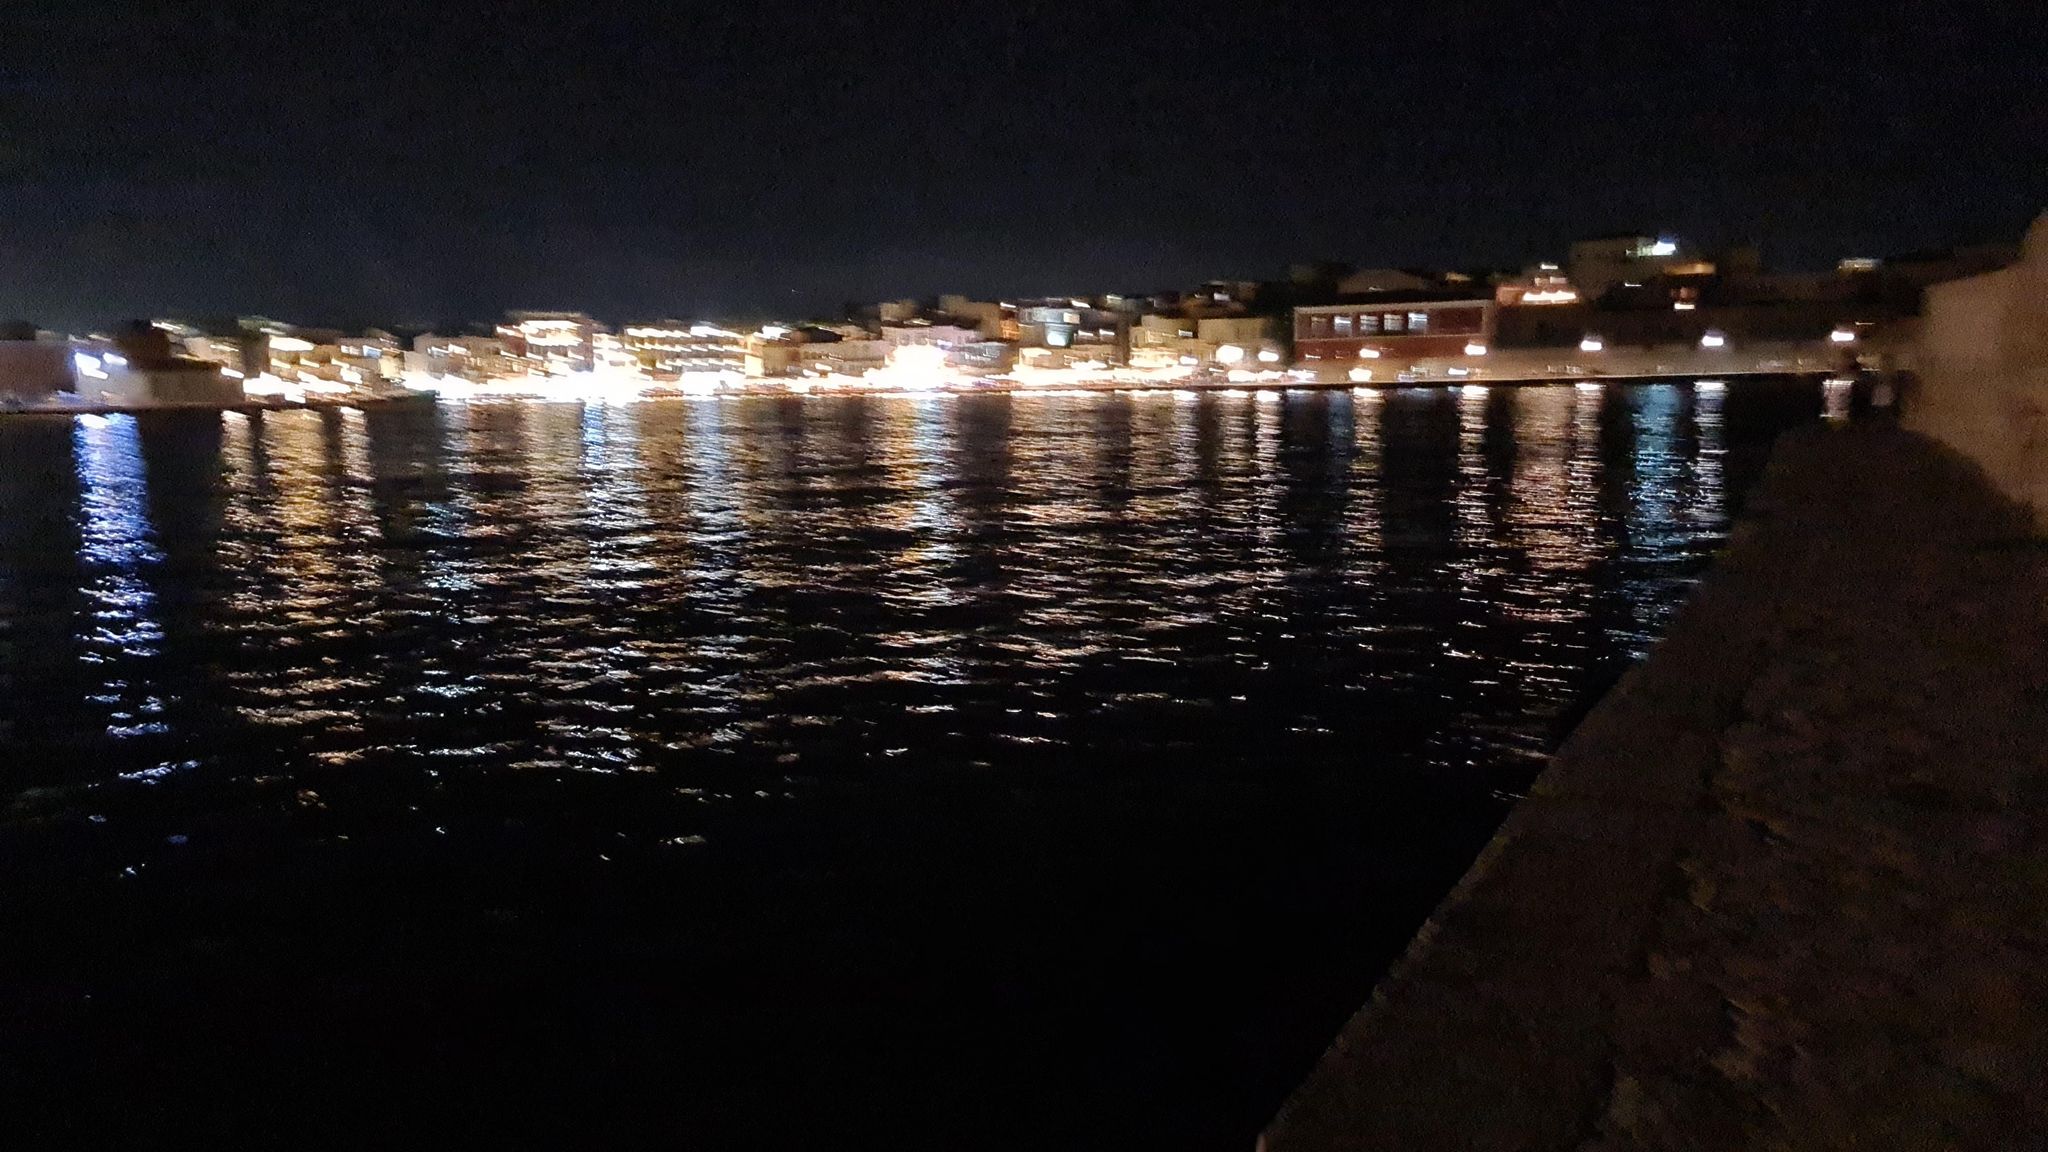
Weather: snowy
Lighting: night
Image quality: slightly poor
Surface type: walking surface
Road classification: footway, steps, path
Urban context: urban centre
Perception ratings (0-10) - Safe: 1.5, Lively: 1.55, Beautiful: 7.58, Boring: 7.89, Depressing: 1.01, Wealthy: 6.88